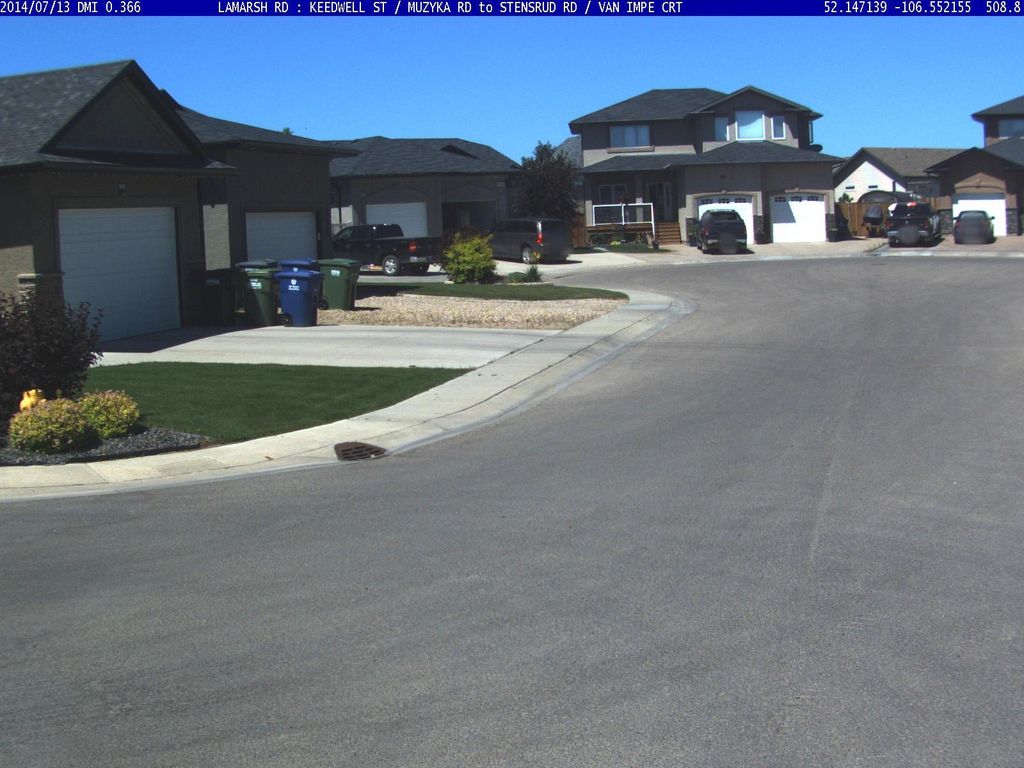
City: saskatoon